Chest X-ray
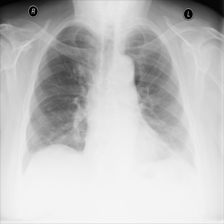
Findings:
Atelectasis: negative
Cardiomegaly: negative
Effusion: negative
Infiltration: negative
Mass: negative
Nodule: negative
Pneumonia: negative
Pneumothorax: negative
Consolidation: negative
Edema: negative
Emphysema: negative
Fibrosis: negative
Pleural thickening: negative
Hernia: negative